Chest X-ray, PA view. Patient: 58 years old, sex M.
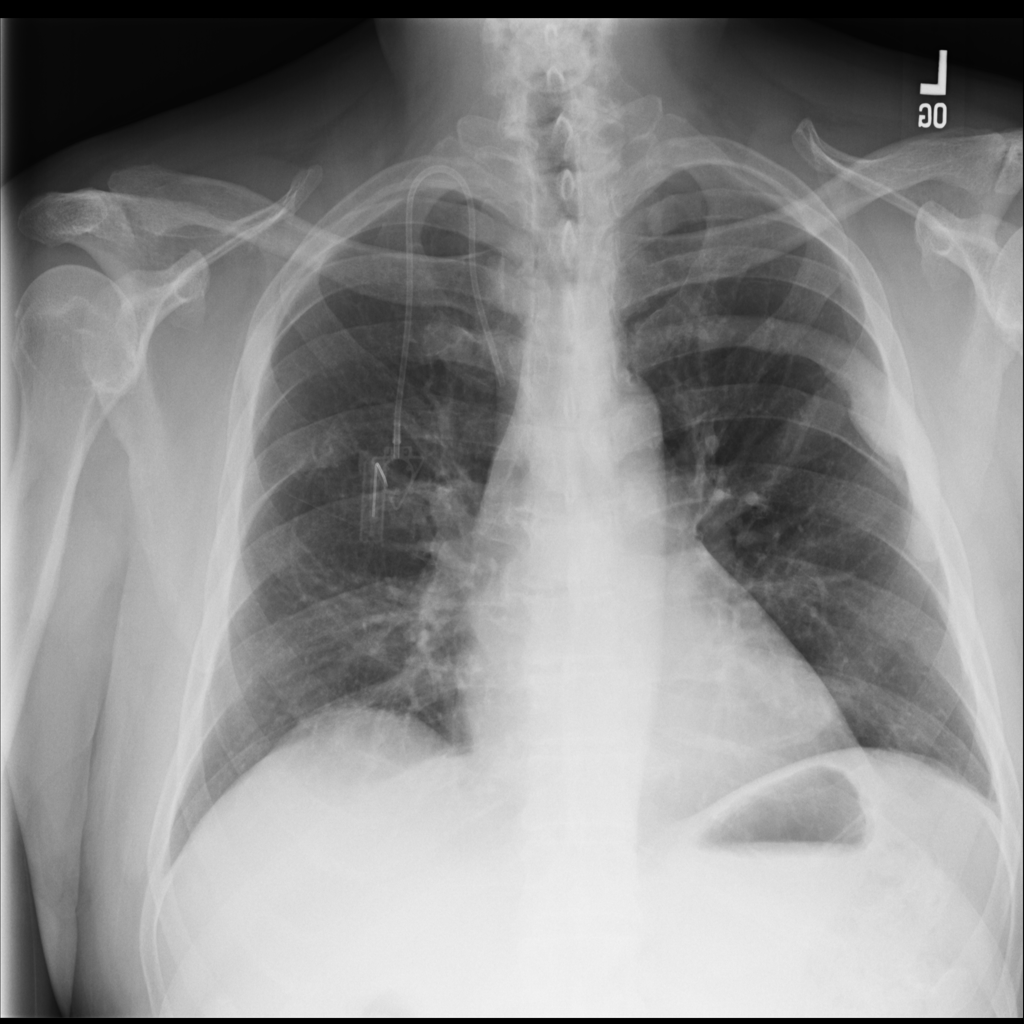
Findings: Atelectasis, Pleural_Thickening